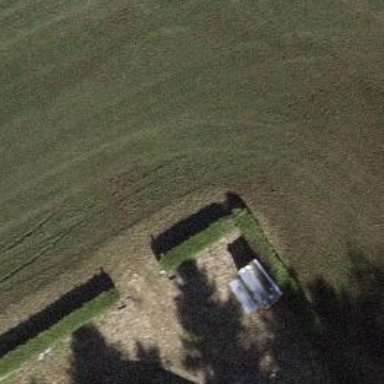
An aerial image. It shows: Hedge barrier.